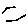
Label: hexagon